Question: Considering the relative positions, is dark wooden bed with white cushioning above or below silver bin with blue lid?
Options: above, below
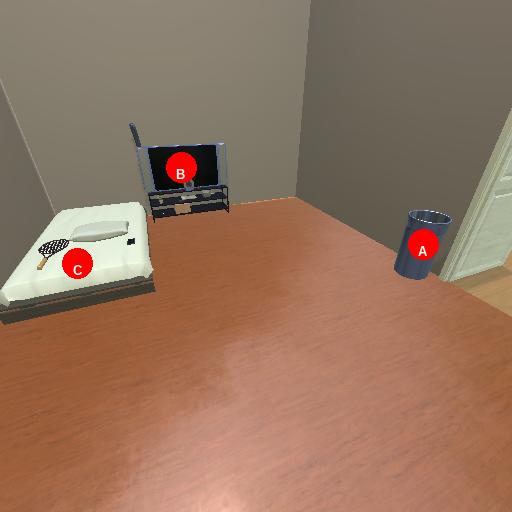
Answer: above